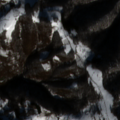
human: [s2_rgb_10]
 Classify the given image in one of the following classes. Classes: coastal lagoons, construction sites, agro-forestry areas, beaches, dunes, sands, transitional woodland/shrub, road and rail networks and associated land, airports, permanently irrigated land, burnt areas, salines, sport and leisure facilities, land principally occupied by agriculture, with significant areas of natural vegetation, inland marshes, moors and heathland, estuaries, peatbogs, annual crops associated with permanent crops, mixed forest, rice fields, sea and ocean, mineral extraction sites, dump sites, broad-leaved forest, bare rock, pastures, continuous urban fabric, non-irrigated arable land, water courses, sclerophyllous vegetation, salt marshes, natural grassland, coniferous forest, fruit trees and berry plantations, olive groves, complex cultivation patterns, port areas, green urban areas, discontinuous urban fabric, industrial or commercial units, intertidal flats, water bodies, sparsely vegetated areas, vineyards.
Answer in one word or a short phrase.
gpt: land principally occupied by agriculture, with significant areas of natural vegetation, broad-leaved forest